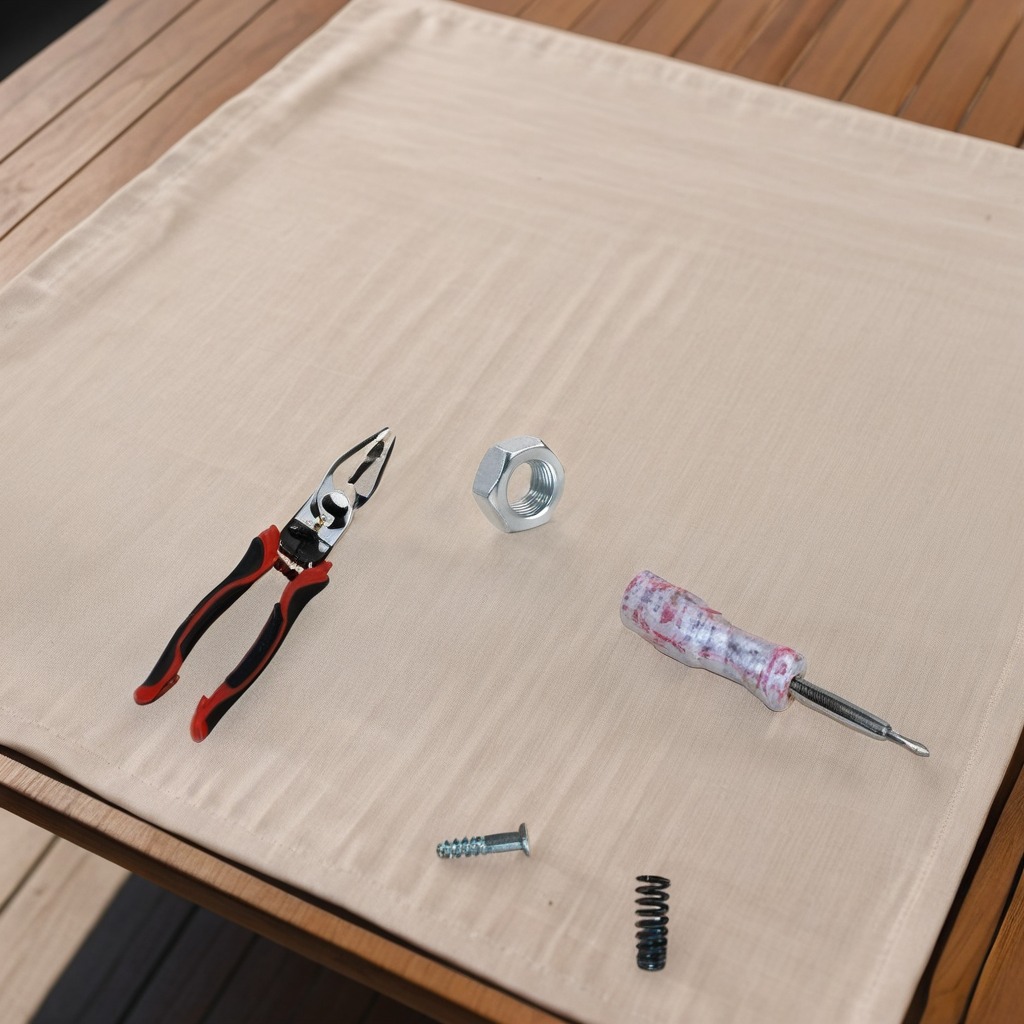
A metal machine screw, pliers, coiled metal spring, screwdriver, and metal nut are lying on a wooden table.